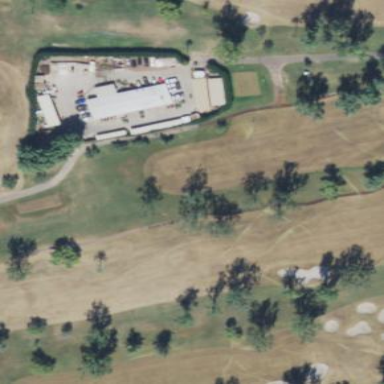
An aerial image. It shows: Grassy area designated as golf fairway.